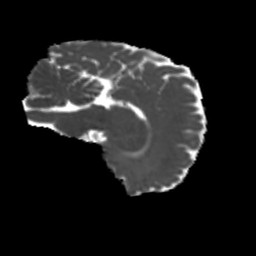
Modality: MD
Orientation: sagittal
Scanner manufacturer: siemens
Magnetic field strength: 3 T
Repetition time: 4 s
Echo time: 0.0594 s